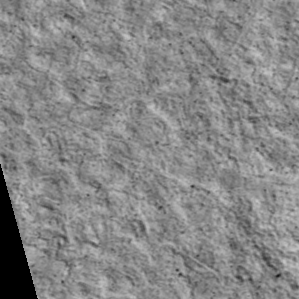
Label: non_frost